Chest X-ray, PA view. Patient: 46 years old, sex F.
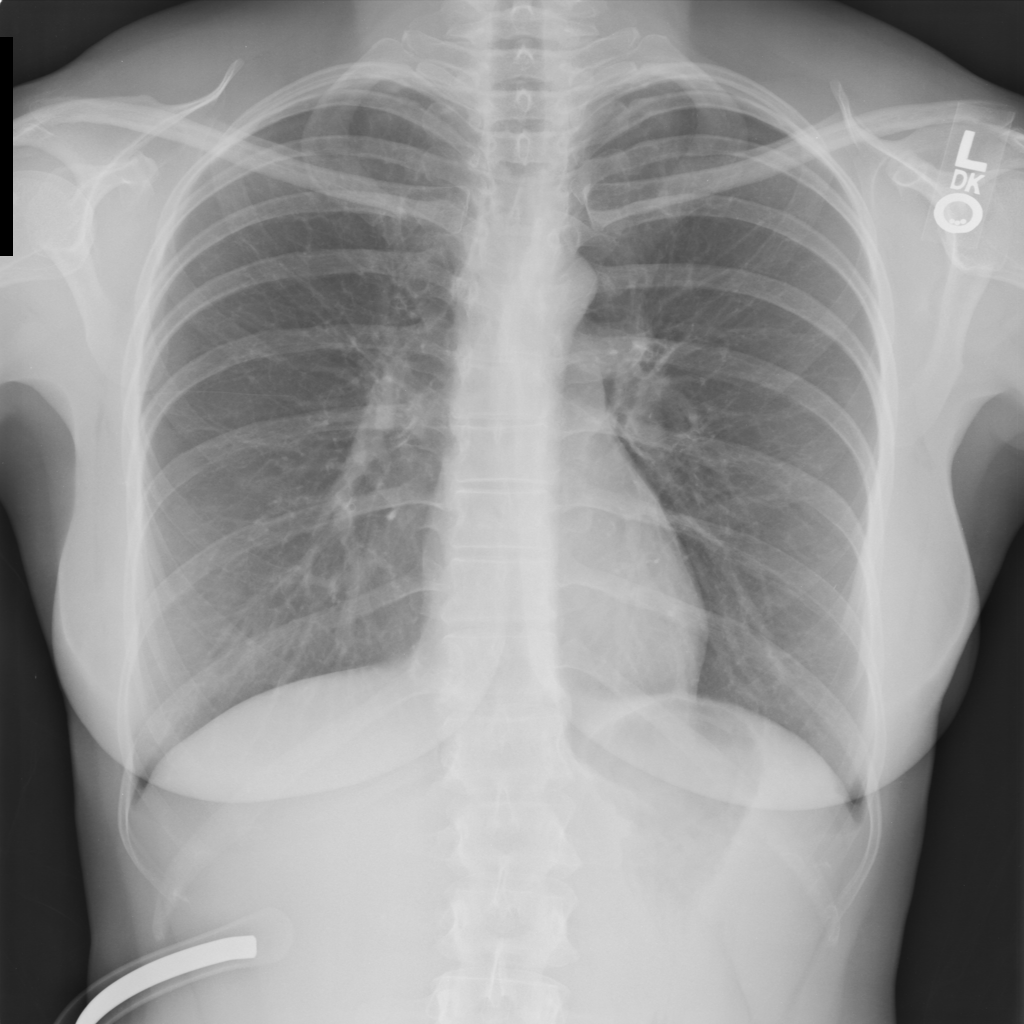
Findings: No Finding